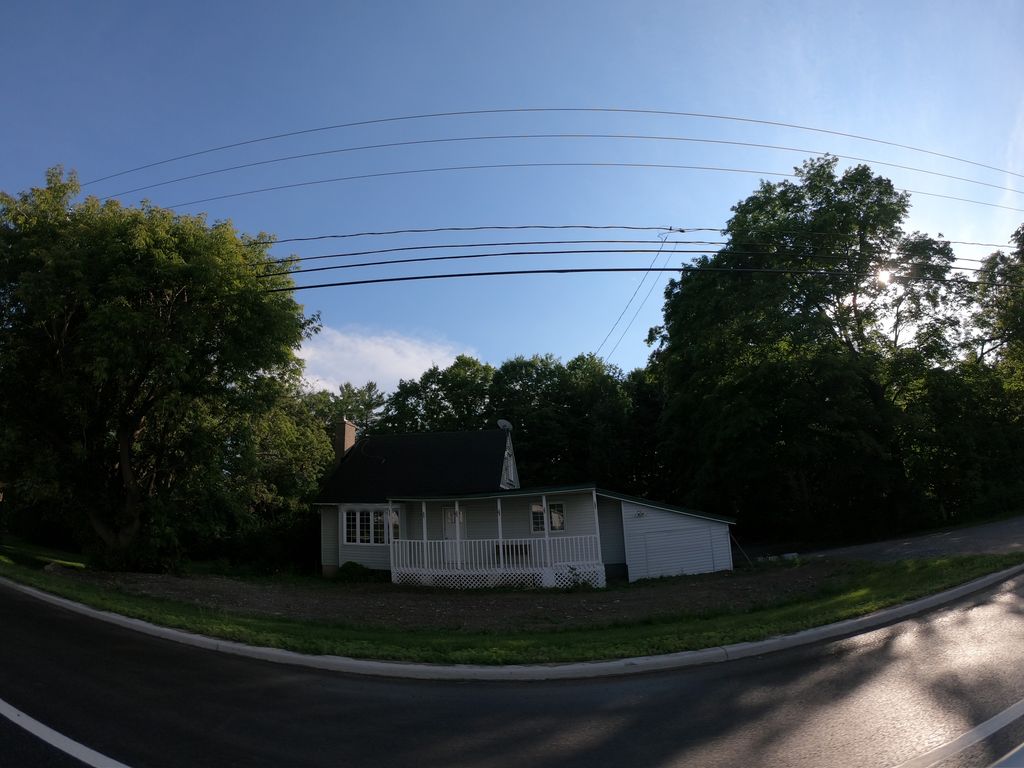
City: ottawa-gatineau